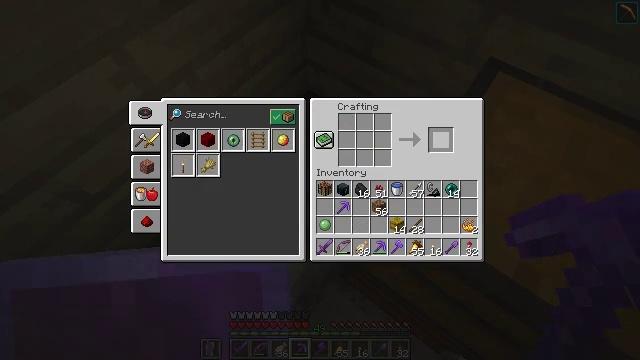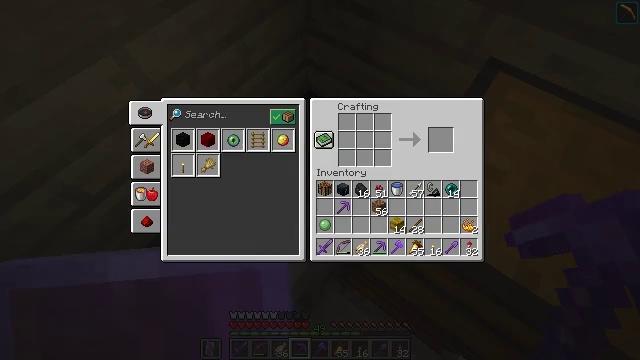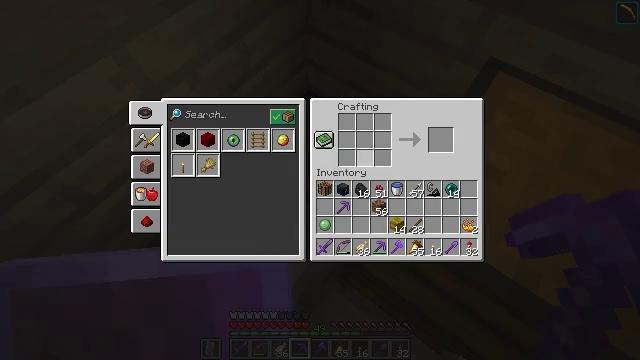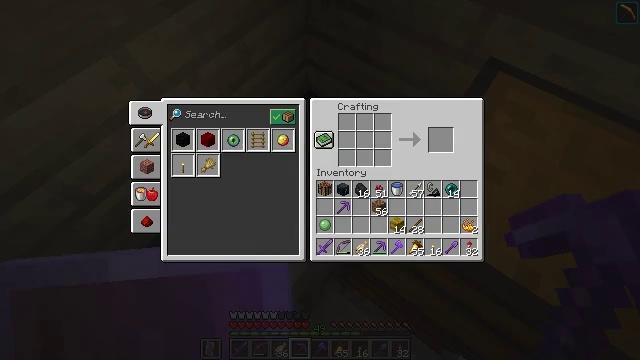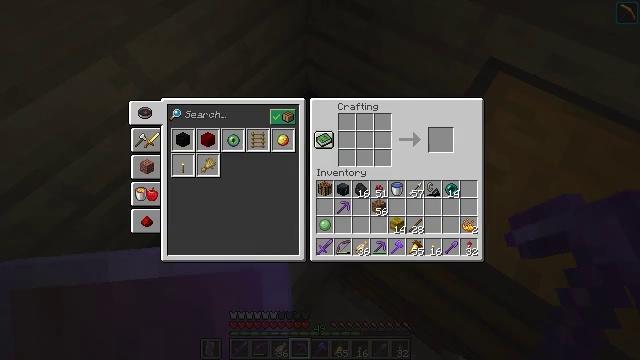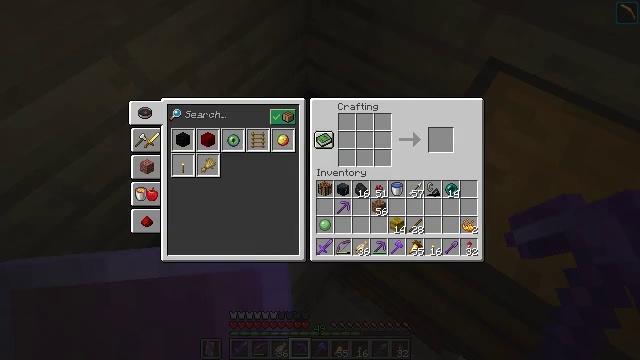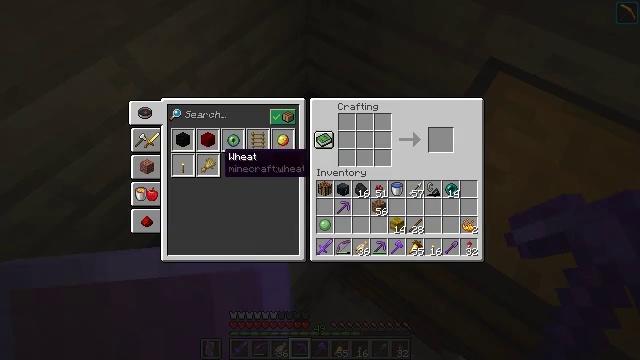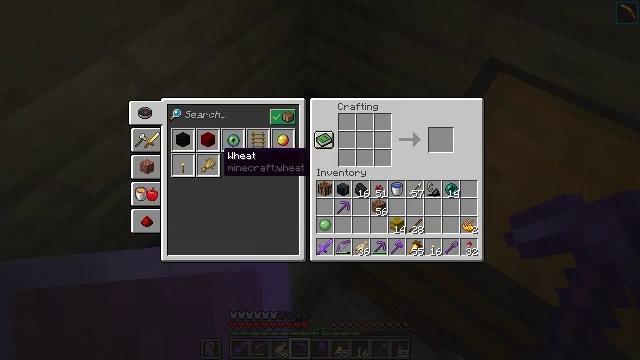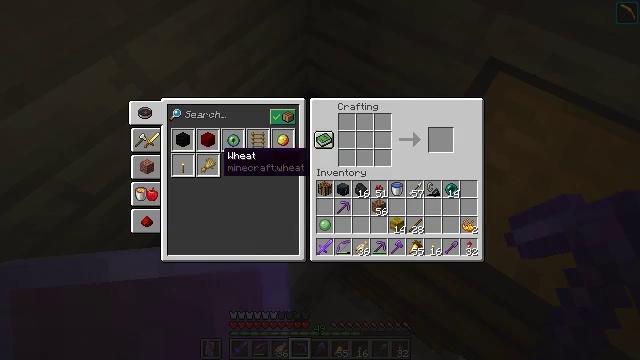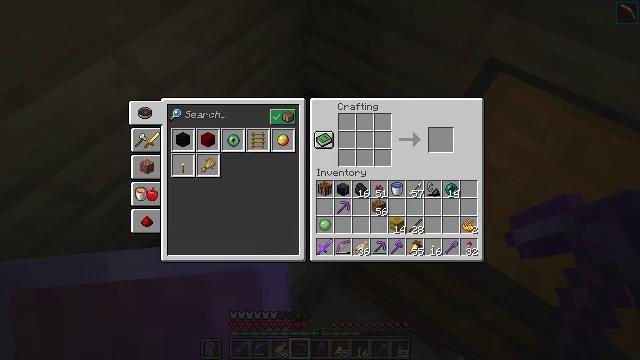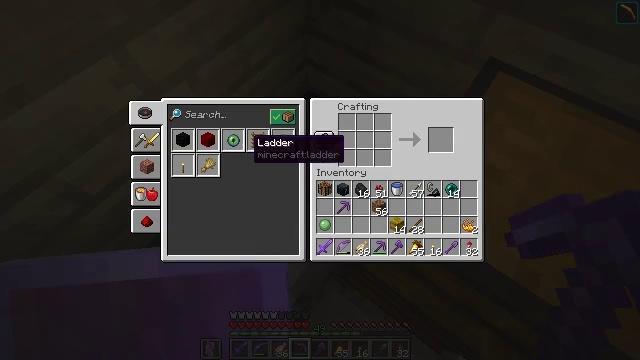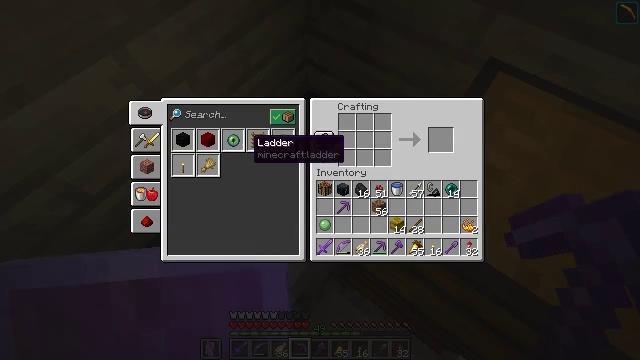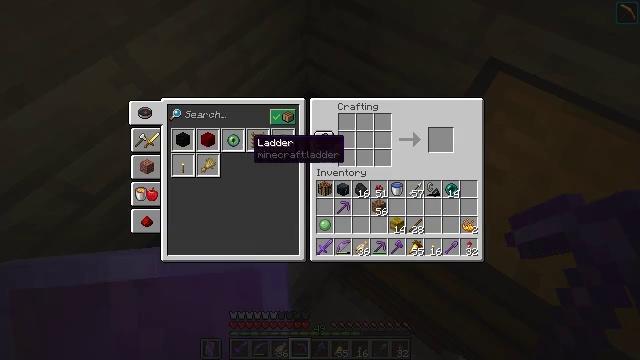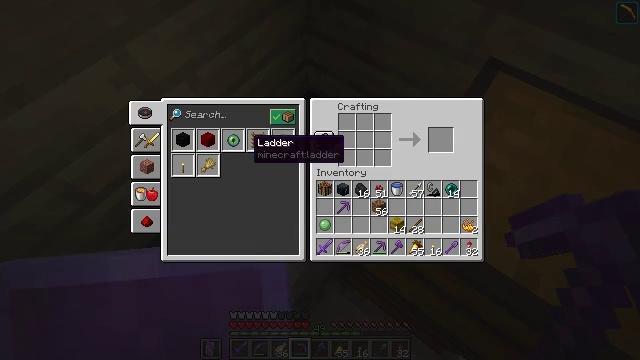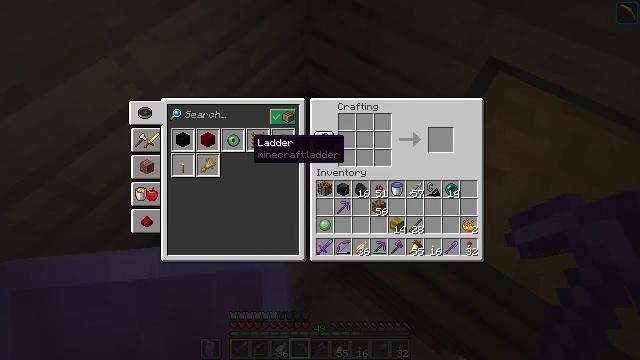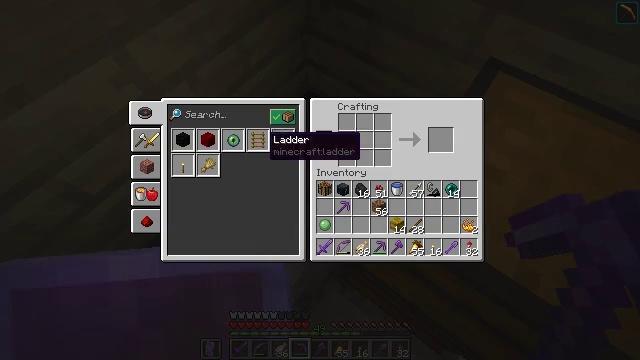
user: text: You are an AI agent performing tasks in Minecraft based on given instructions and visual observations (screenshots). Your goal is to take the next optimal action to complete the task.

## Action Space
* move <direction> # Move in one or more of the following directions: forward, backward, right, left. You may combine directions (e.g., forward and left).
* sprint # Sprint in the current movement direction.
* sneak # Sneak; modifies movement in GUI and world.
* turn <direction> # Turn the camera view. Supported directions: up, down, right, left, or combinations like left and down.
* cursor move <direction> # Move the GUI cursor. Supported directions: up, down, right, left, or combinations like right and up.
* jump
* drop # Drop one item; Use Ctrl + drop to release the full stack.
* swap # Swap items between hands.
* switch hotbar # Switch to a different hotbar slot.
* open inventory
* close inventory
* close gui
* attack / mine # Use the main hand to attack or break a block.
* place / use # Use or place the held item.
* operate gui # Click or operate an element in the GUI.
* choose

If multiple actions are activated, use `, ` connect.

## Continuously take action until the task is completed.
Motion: motion action
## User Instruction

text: craft item magma cream
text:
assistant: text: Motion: sneak, cursor move left, open gui
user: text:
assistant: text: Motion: cursor move left and down
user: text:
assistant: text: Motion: cursor move left and down
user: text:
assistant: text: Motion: cursor move left
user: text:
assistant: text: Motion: cursor move left
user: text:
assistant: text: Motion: no_op
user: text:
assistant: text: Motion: no_op
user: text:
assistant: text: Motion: no_op
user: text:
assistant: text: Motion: cursor move right and up
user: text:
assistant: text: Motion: no_op
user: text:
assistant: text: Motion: no_op
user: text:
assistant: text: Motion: no_op
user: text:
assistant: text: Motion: no_op
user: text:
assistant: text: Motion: no_op
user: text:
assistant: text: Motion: cursor move right
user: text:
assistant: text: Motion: cursor move right
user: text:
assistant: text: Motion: no_op
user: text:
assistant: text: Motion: no_op
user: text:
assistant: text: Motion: no_op
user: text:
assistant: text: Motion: no_op
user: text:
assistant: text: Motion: no_op
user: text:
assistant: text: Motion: operate gui
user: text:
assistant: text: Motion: operate gui
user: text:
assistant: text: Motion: operate gui
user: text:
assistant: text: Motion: no_op
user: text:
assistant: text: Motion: cursor move right
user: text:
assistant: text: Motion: cursor move right
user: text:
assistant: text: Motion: cursor move right
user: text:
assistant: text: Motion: cursor move right
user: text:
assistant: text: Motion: no_op